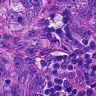
Metastatic tissue present: yes